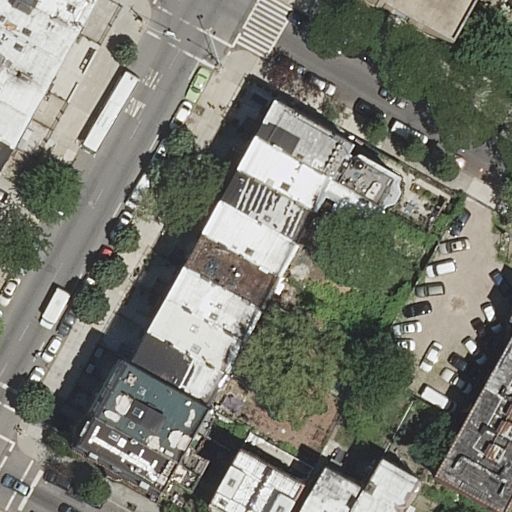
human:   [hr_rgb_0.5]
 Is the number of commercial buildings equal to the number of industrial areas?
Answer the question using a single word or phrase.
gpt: yes

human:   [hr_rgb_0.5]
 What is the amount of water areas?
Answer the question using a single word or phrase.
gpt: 0

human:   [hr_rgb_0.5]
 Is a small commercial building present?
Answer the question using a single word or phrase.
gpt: no

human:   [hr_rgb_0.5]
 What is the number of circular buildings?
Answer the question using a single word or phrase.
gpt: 0

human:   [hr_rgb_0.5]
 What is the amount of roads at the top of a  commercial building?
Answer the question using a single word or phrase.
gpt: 0

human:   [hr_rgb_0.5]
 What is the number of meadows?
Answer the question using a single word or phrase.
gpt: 0

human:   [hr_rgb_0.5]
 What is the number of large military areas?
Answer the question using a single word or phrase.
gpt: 0

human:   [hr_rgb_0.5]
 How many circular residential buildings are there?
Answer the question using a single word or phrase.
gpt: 0

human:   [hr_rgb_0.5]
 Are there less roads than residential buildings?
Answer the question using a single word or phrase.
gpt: yes

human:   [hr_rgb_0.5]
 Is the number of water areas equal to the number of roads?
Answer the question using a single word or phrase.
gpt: no

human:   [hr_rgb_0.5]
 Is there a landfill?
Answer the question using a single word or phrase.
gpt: no

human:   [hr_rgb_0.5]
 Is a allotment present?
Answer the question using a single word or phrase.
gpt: no

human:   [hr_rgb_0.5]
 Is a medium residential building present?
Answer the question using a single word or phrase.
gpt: yes

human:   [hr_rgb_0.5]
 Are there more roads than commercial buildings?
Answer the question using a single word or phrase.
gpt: yes

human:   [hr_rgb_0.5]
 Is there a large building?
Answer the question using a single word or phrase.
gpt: yes

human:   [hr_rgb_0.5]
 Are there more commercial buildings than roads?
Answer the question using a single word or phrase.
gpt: no

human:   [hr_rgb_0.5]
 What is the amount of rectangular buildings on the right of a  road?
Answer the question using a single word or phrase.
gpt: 11

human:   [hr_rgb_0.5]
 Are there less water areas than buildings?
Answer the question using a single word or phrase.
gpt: yes

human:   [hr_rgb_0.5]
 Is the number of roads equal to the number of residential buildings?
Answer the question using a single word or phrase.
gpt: no

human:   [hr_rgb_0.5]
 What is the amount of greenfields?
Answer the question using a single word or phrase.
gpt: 0

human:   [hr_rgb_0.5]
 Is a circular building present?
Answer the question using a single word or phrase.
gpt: no

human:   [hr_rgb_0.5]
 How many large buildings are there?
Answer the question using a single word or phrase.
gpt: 1

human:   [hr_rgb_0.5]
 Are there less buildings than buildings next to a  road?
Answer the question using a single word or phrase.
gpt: no

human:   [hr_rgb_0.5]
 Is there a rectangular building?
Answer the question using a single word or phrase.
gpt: yes

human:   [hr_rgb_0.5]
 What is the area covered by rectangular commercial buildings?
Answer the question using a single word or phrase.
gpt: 0m2

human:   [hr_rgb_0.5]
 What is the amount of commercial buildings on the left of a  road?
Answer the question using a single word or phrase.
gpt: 0

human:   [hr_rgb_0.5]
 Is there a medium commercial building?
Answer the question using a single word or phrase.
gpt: no

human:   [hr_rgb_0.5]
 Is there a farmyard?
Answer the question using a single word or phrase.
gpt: no

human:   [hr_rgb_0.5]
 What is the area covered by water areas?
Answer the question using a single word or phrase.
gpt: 0m2

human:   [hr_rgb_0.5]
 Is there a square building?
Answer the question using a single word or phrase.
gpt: no

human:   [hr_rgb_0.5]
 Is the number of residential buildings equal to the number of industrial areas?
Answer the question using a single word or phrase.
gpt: no

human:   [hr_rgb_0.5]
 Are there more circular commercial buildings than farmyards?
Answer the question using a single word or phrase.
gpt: no

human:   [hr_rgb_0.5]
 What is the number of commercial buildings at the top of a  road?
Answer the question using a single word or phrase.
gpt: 0

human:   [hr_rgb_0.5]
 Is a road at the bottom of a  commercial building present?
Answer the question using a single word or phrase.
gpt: no

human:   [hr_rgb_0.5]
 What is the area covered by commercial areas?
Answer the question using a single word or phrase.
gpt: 0m2

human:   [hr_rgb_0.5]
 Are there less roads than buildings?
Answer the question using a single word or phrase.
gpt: yes